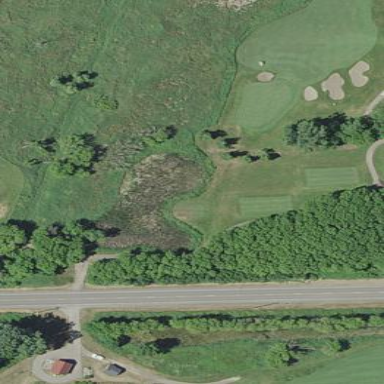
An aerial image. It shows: Picturesque scene of golf course with lateral water hazard.